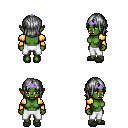
a pixel art fantasy rpg character, female body template, orc, green skin, gold arm armor, white pants, gray long bangs hairstyle, purple tiara, gray slippers, four views (front, back, left, right), 2x2 character sprite sheet, small pixel art, hard edges, no anti-aliasing